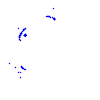
Particle: proton